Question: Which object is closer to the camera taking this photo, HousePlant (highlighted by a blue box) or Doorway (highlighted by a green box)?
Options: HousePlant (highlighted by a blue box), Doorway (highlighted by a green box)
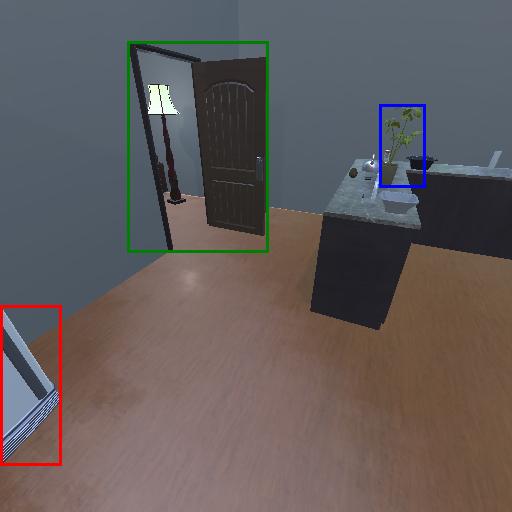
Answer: HousePlant (highlighted by a blue box)